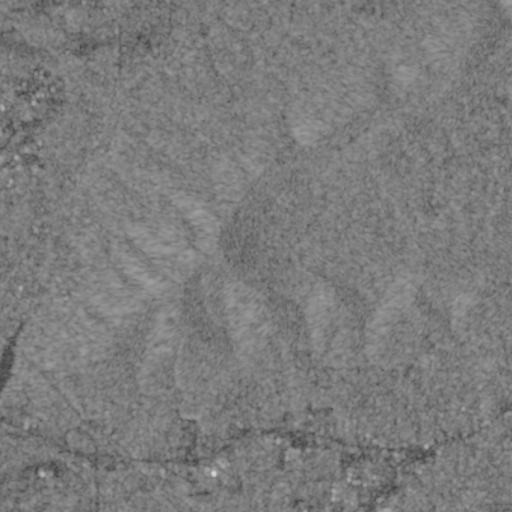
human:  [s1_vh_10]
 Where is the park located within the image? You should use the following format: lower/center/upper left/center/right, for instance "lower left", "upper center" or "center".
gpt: The park is located in the upper right of the image.
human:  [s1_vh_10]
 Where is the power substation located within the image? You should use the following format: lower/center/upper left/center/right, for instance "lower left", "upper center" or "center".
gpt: The power substation is located in the lower left of the image.
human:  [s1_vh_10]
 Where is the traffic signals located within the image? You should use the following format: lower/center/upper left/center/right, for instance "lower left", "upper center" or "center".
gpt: The traffic signals is located in the lower right of the image.
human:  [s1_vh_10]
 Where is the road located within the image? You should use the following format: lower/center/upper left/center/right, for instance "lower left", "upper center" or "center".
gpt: There is no road in the image.

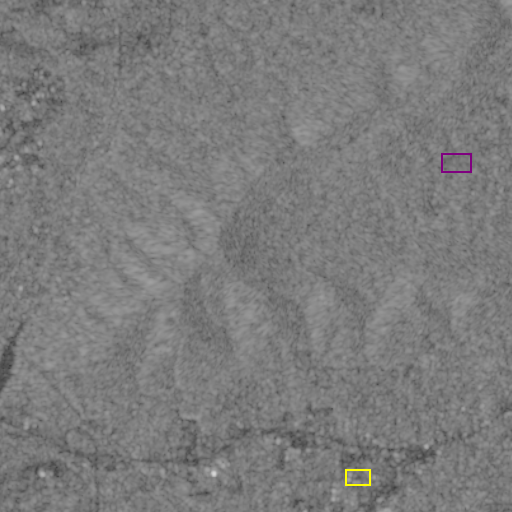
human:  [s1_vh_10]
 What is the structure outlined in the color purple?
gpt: The structure outlined in purple is a park.
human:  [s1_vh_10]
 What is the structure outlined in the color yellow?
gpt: The structure outlined in yellow is a building.
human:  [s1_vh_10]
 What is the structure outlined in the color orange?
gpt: There is no orange outline.